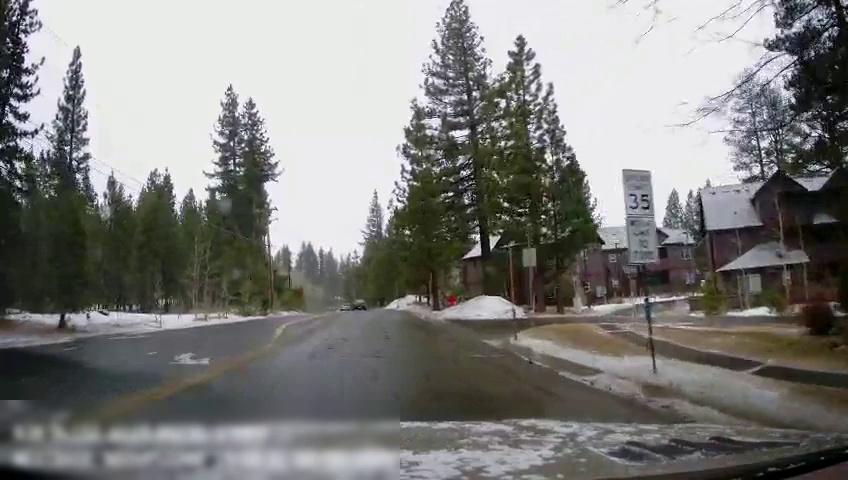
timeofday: Day
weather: Snowy
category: Drivable Space
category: Vehicles | SUV
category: Lanes | Current Lane
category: Traffic | Signs